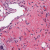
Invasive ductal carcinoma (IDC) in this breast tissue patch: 0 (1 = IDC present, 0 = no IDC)